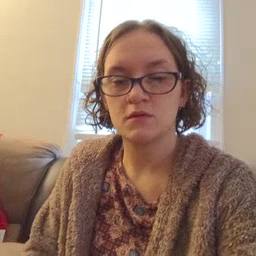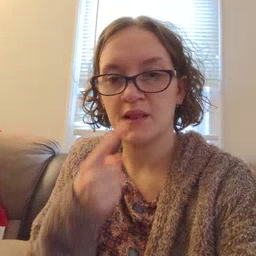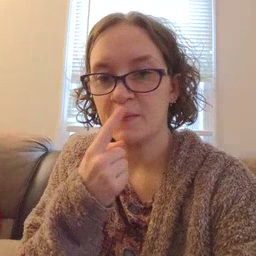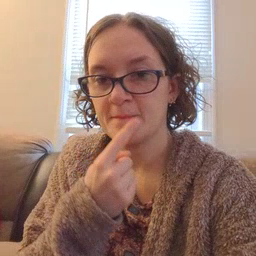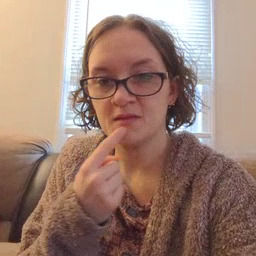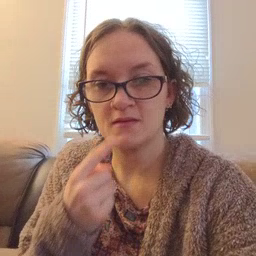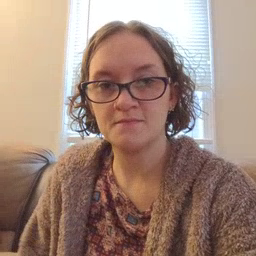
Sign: lips